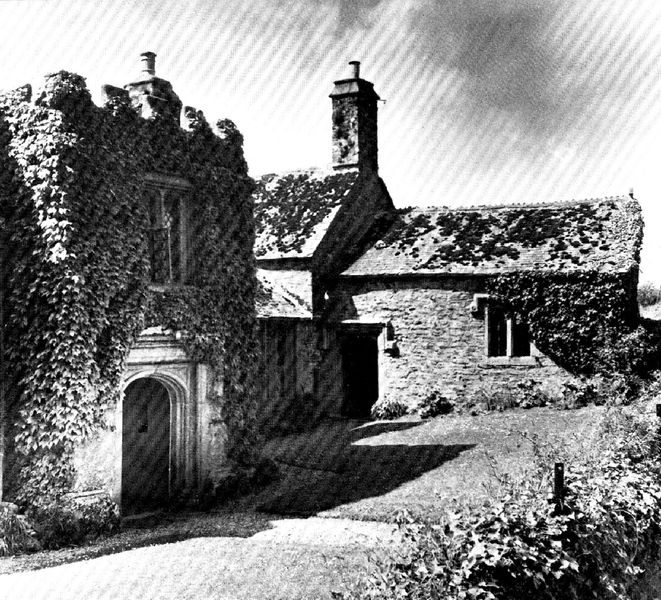
Titel: Devon, Manor Haus in Hareston
Künstler: Eric de Maré
Standort: Devon (EU - GB - England)
Schlagwörter: himmel, schatten, weiß, wolken, fenster, grau, schwarz, tür, dach, gebäude, haus, weg, wiese, wolke, zaun, busch, schräg, kamin, schornstein, turm, ranken, düster, hecke, türe, kies, streifen, tor, zinnen, anbau, fotografie, mauerwerk, bewachsen, efeu, kapelle, grad, verwildert, verwittert, kappele, feldsteine